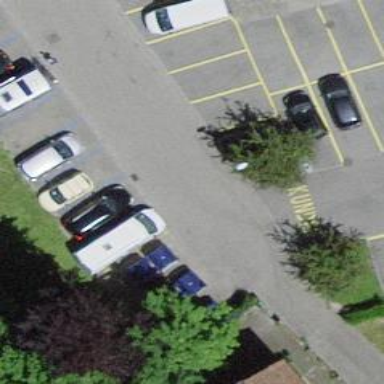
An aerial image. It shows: Asphalt parking aisle road for service vehicles.